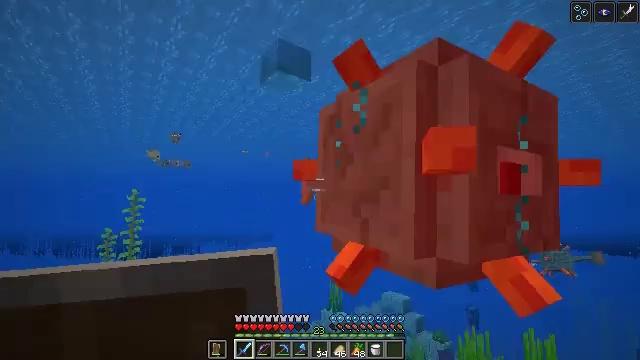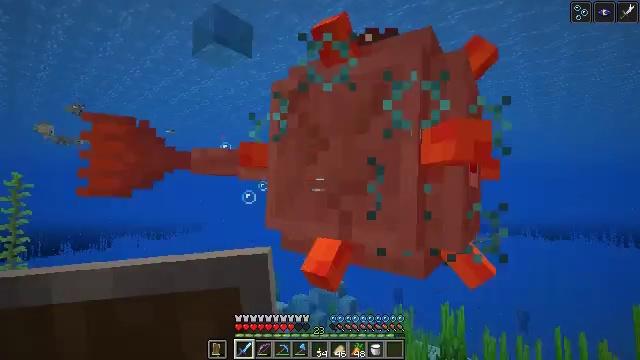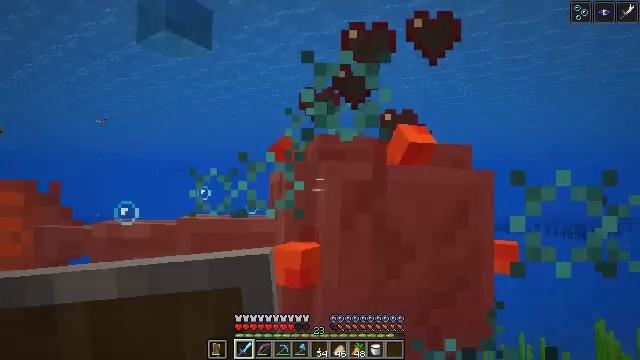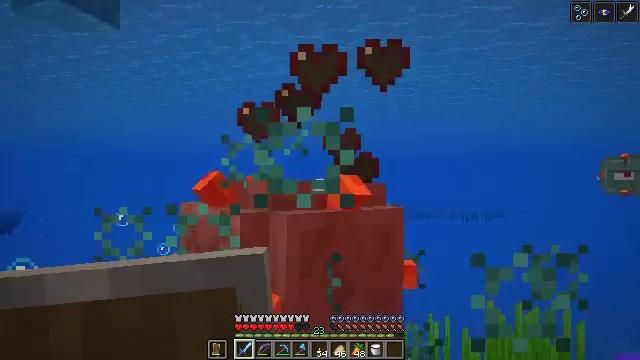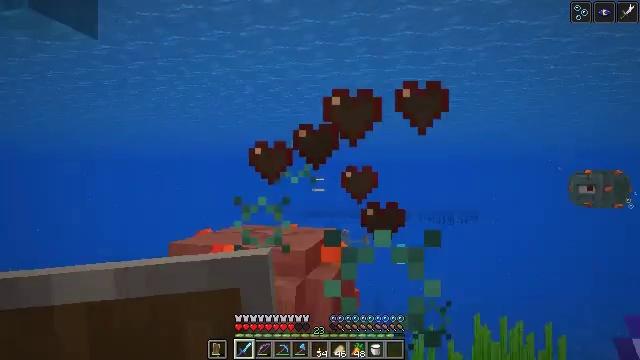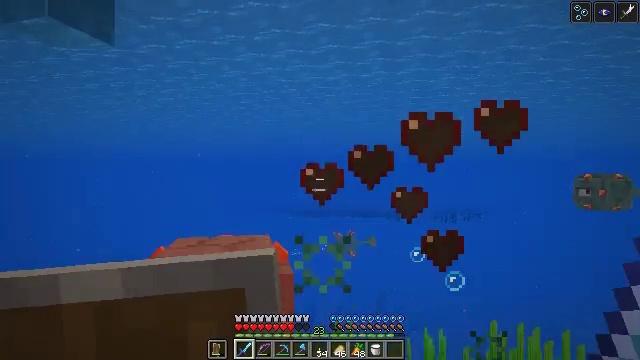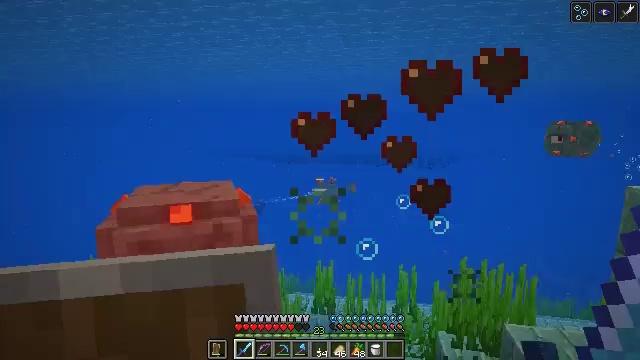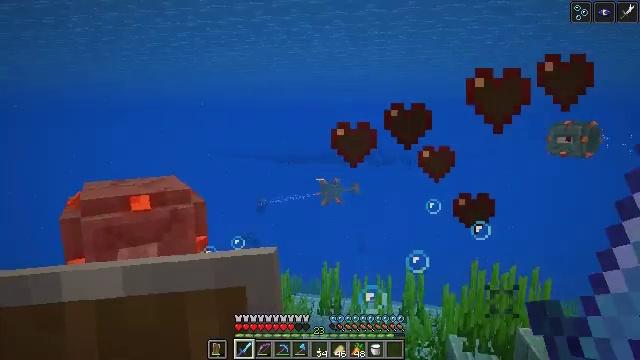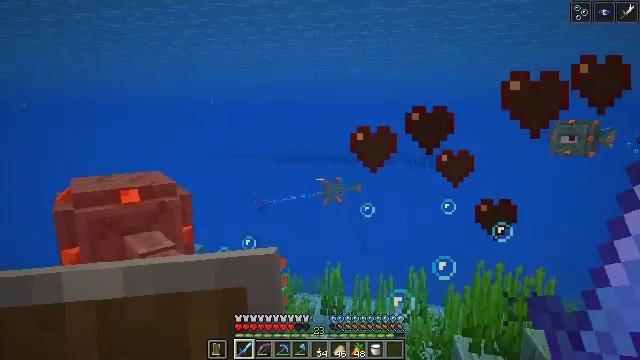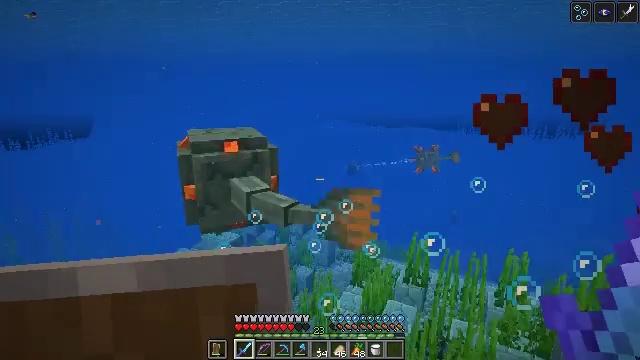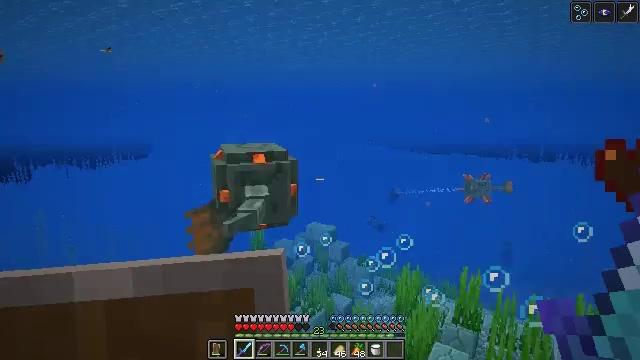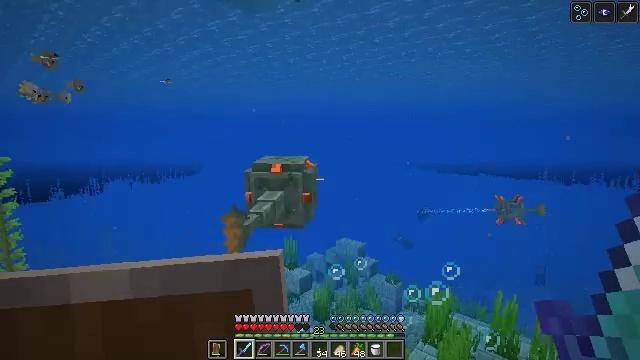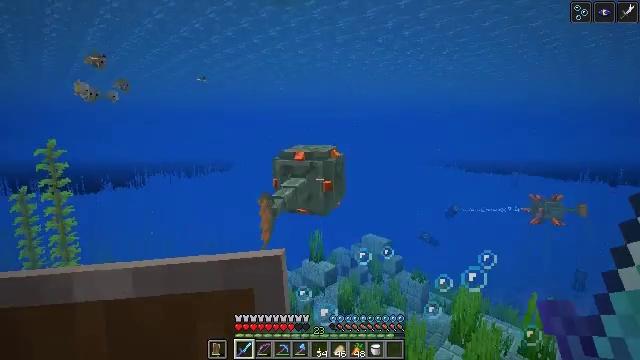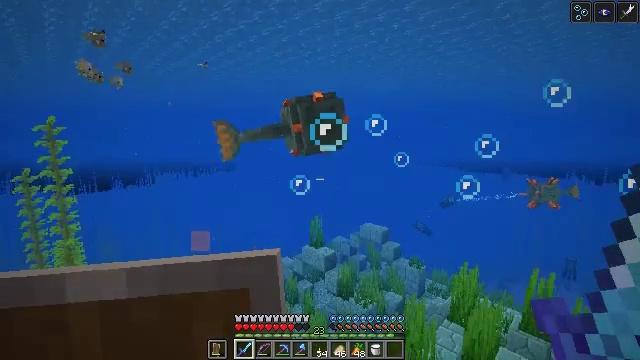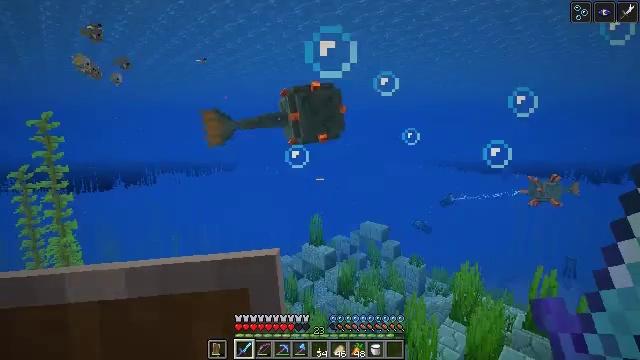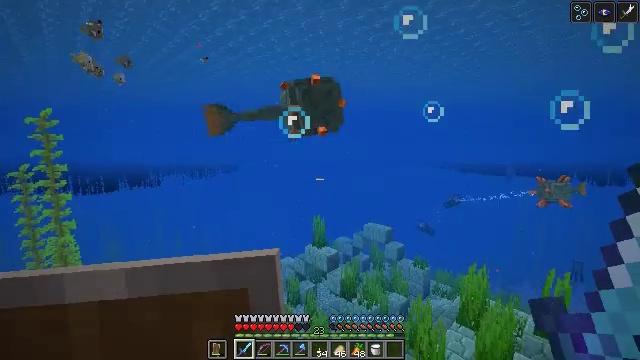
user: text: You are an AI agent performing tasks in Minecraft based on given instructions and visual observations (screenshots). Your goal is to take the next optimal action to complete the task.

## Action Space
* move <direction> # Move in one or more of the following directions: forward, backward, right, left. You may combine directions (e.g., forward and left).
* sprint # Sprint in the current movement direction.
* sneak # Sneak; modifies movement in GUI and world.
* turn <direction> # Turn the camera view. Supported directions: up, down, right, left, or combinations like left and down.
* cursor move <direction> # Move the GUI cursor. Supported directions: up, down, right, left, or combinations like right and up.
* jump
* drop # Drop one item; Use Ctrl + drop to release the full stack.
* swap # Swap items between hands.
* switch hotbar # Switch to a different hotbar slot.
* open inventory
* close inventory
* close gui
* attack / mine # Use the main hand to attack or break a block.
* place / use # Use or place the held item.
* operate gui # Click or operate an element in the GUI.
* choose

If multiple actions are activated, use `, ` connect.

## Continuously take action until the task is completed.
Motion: motion action
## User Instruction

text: Kill the guardian.
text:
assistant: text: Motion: move left, turn right and down, attack / mine
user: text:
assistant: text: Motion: move left, turn right and down, attack / mine
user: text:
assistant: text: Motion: move left, turn right and down, attack / mine
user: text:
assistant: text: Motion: move left, turn right
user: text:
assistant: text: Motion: move left
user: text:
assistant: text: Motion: move forward and move left, turn right and down
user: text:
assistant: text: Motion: move forward and move left
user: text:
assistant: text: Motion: move forward and move left
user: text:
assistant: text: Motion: move forward, turn left and down
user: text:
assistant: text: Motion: move forward, sprint, turn left and up
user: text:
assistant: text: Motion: move forward, sprint, turn left and up
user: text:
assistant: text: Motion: move forward, sprint, turn left
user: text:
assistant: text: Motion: move forward, sprint
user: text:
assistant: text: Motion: move forward
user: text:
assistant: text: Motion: move forward
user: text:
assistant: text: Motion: move forward, turn up
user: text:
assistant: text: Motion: move forward, turn up
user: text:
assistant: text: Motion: move forward, sprint, turn left and up
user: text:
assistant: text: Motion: move forward, sprint, turn up
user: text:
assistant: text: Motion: move forward
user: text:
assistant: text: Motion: move forward
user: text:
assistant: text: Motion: move forward
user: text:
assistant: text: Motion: move forward
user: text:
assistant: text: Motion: move forward
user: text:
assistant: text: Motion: move forward
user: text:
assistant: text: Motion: move forward, turn left and up
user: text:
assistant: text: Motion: move forward
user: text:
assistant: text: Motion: move forward
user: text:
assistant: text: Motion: move forward and move left, turn right
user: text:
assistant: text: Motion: move forward and move left, turn right